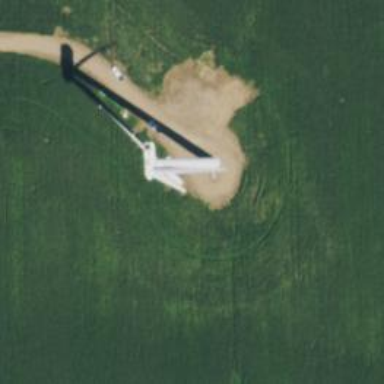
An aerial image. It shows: Wind generator with horizontal axis. The generator is wind turbine.